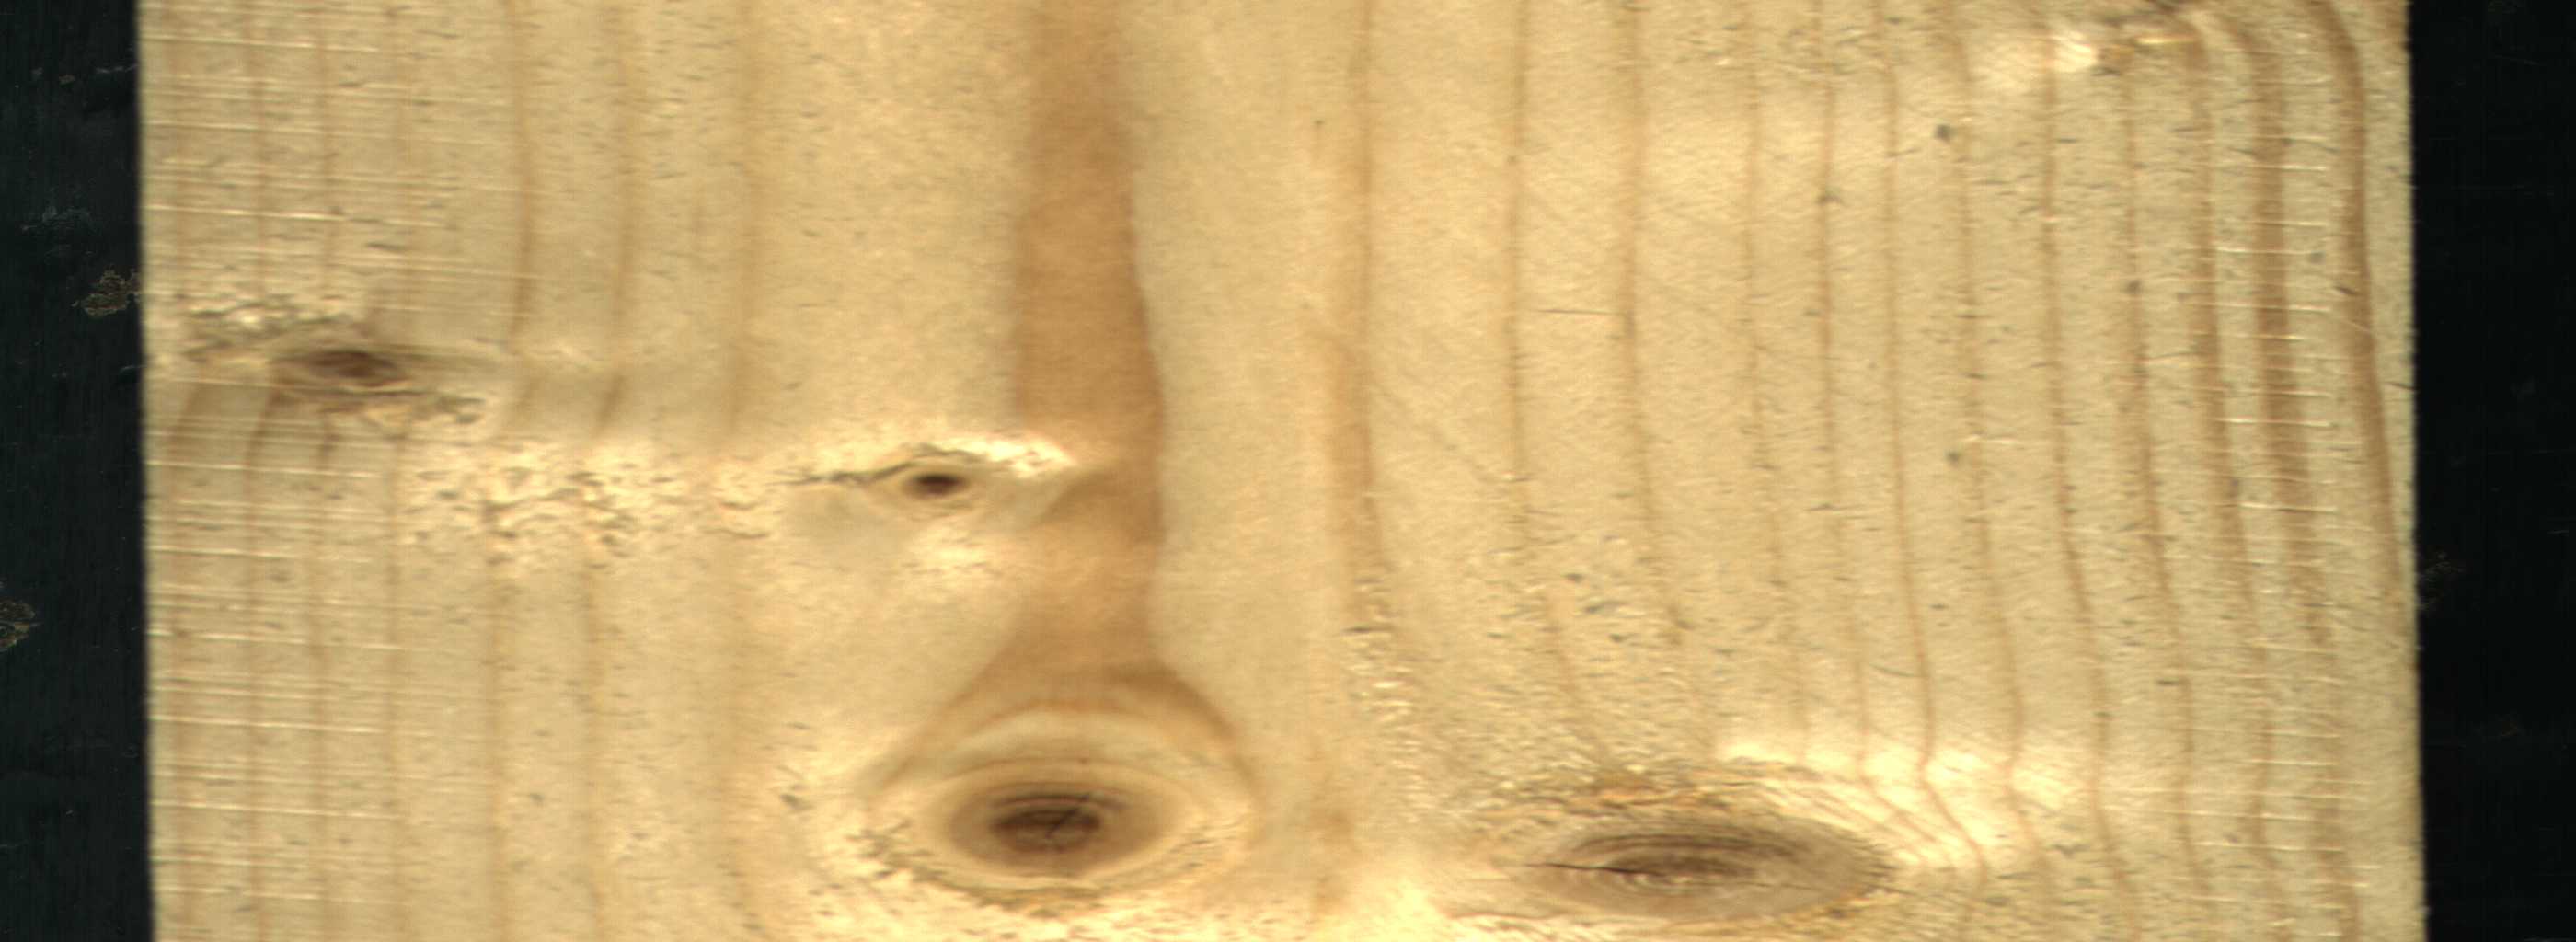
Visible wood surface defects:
Live_Knot
Live_Knot
Live_Knot
Live_Knot